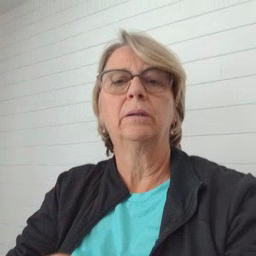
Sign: grandpa